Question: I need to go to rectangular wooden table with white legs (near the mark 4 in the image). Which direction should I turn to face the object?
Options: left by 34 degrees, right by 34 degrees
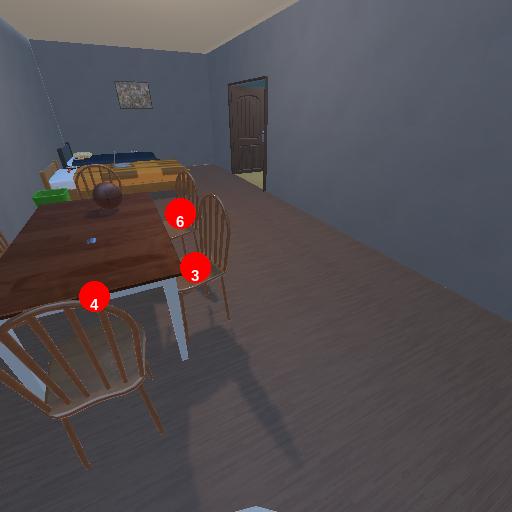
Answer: left by 34 degrees